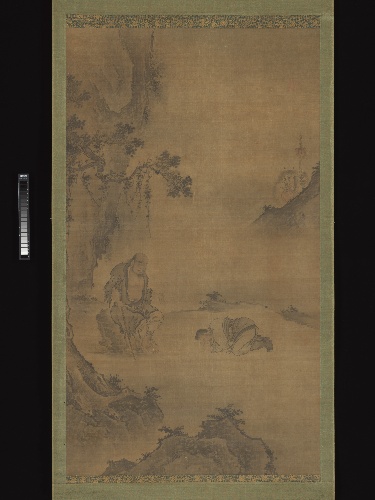
Title: 明   佚名  問道李鐵拐圖   軸|Daoist immortal Li Tieguai receiving a visitor
Artist: Unidentified artist
Date: 15th–16th century
Object type: Hanging scroll
Classification: Paintings
Medium: Hanging scroll; ink and color on silk
Culture: China
Period: Ming dynasty (1368–1644)
Dimensions: Image: 51 7/8 × 29 7/16 in. (131.7 × 74.8 cm)
Department: Asian Art
Credit line: Purchase, Friends of Asian Art Gifts, 2016
Accession year: 2016
Repository: Metropolitan Museum of Art, New York, NY